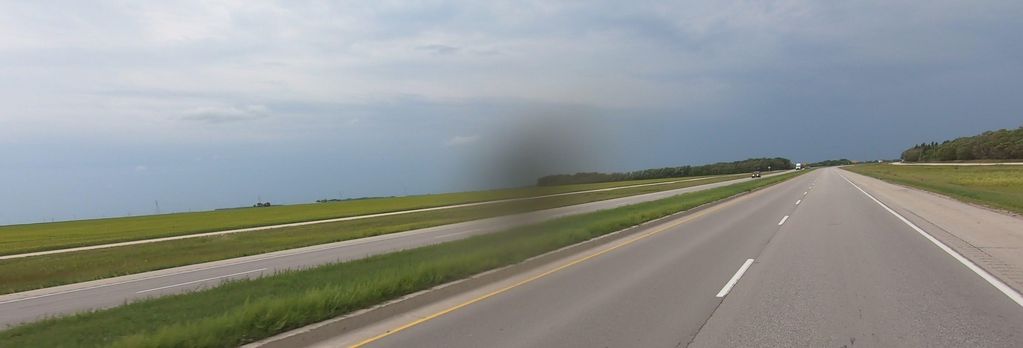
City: winnipeg